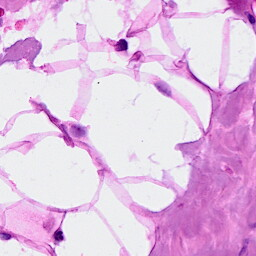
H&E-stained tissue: Breast